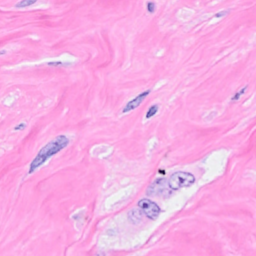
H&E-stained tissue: Breast